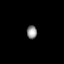
Tissue: prostate
Cell type: Fibroblasts
Senescence score: 0.7181
Nuclear area (px): 133
Mean DAPI intensity: 142.624